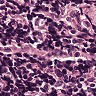
Metastatic tissue present: no